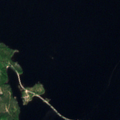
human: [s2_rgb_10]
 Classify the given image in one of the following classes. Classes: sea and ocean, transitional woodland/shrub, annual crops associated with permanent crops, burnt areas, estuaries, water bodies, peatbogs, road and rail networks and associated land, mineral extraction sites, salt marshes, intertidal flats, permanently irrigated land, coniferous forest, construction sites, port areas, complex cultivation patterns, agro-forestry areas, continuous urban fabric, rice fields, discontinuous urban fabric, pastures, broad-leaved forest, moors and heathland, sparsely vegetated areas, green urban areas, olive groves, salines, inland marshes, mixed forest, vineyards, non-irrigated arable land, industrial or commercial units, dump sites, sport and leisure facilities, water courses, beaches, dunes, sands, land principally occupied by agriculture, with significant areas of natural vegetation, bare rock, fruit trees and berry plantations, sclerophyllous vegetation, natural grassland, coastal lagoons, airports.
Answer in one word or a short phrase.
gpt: broad-leaved forest, coniferous forest, water bodies